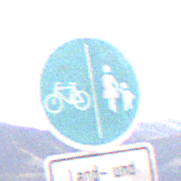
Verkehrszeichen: GetrennterRadUndGehwegRadwegLinks
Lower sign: BesondereFahrzeugeUndTransportgueter8
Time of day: MorningAfternoon
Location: Outdoor (Nature)
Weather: PartlyCloudy
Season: NotSpecified
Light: Natural